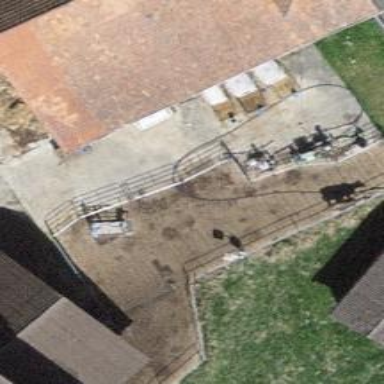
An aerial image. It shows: Farm.